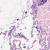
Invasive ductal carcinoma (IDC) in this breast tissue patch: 0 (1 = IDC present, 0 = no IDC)